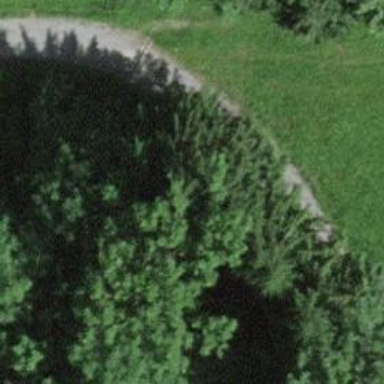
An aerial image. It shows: Culvert tunnel.